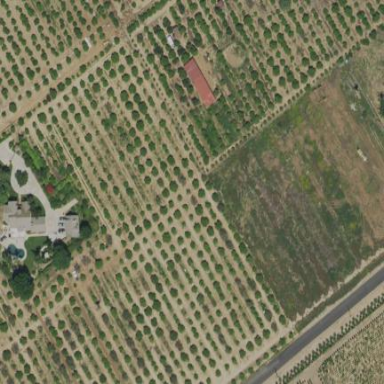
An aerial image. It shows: Orchard.